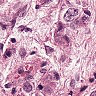
Metastatic tissue present: yes